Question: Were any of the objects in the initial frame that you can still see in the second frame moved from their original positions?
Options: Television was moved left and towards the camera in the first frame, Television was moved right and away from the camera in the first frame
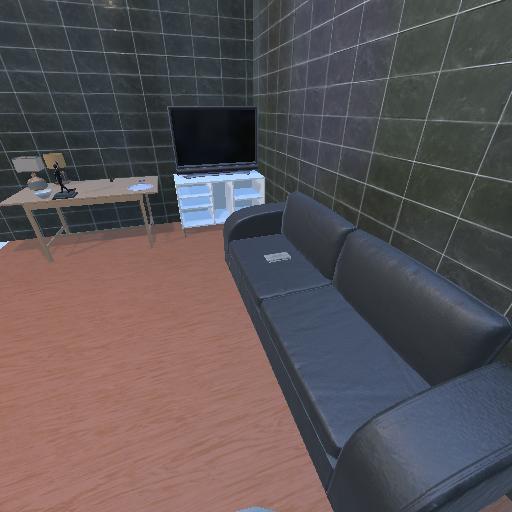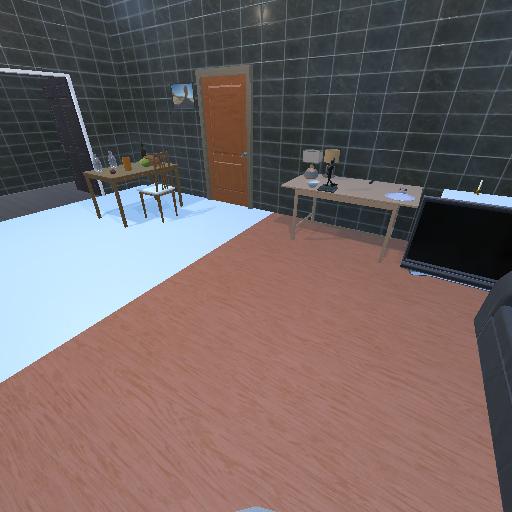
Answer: Television was moved left and towards the camera in the first frame